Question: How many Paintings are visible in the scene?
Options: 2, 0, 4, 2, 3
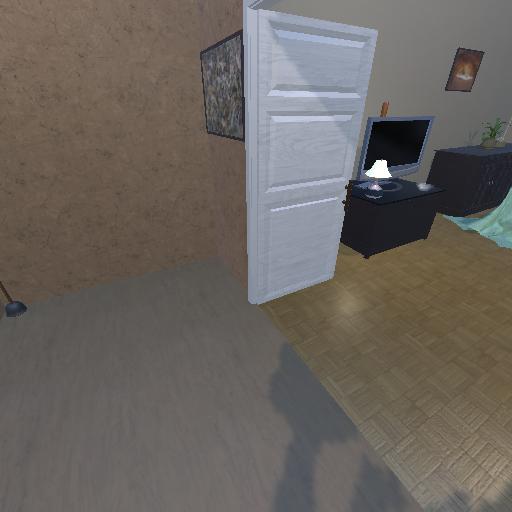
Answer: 2